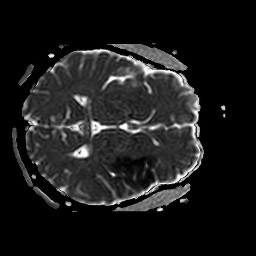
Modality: ADC
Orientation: axial
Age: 19
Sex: male
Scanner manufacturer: philips
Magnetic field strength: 3 T
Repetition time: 3.933 s
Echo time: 0.06073 s